Field crop: tomato
Growth stage: 2
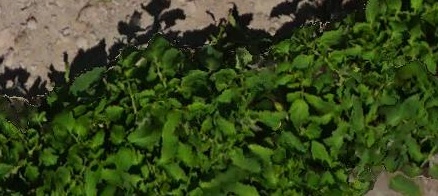
Species: tomato